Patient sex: F
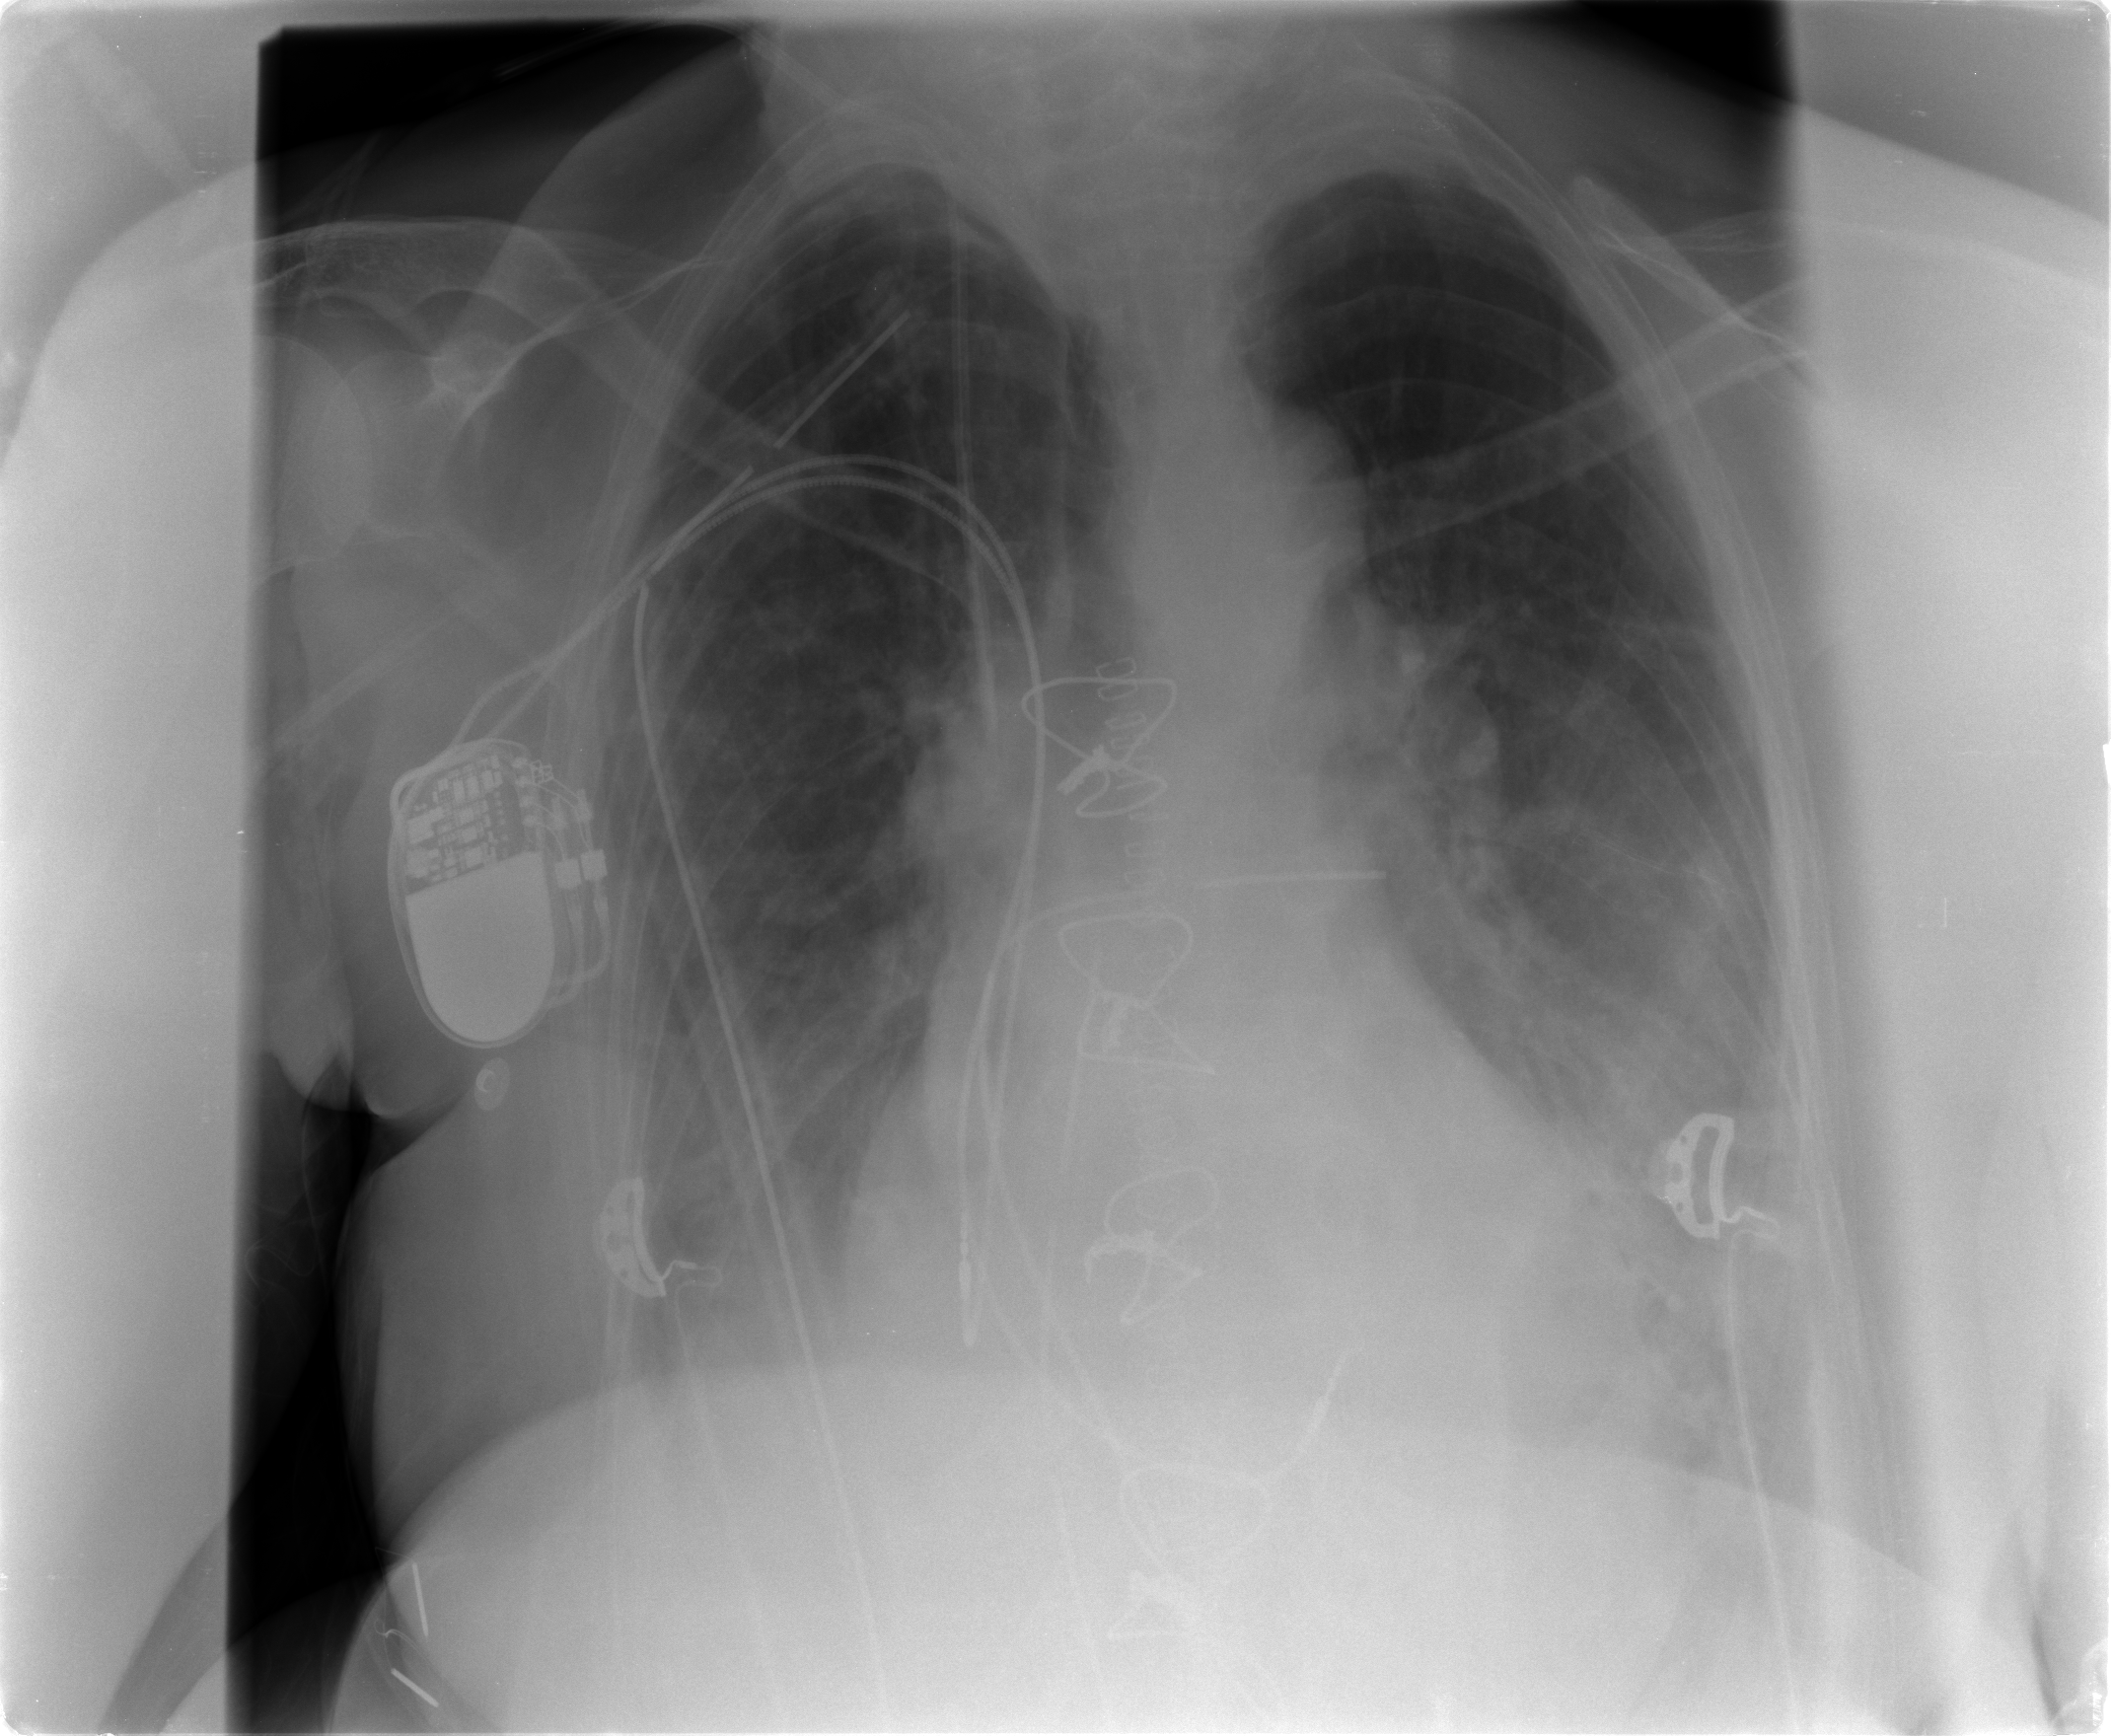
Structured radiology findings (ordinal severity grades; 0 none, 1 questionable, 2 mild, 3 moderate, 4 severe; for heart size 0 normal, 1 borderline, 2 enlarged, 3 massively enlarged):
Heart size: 2
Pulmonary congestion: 2
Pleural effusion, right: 2
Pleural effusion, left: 2
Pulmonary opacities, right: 2
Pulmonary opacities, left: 2
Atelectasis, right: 2
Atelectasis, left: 2